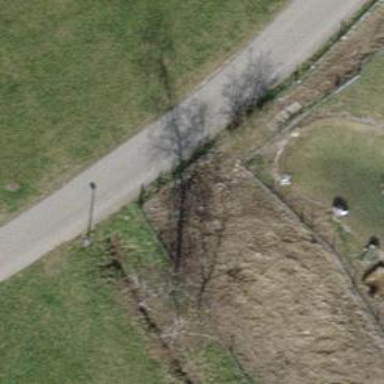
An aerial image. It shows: Brown bench in the vicinity.